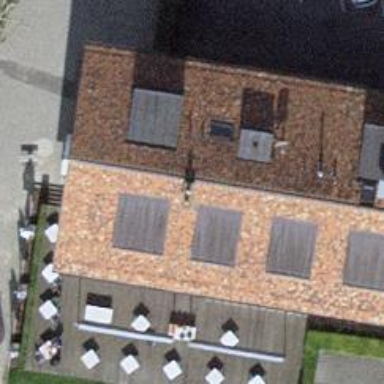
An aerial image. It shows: Restaurant.